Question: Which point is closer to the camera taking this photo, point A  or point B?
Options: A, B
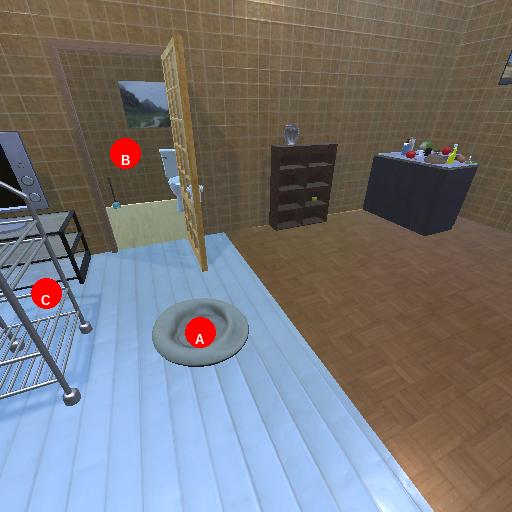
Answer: A